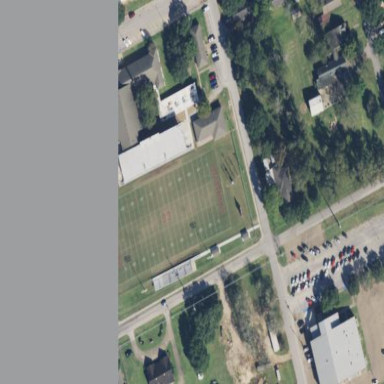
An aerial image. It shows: American football pitch.